Question: I have an upload script for uploading an image.
my directory looks like this:

my index.php looks likes this:
'''
<html>
<head>
<!-- Link naar de stylesheet -->
<link rel="stylesheet" type="text/css" href="style/default.css" />
</head>
<body>
<center>
<div id="title">
<h1>Het "Vergeet-mij-nietje"</h1>
<sup>Image Upload Script</sup>
</div>
<!-- Content -->
<div id="content1">
<?php
// Check if a post exist
if( !isset( $_POST['p'] ) ) { $_POST['p']= 0; }
// Include files
if( $_POST['p'] == 1 ){
include( "includes/uploadimage.php" );
}else{
include( "includes/uploadform.php" );
}
?>
</div>
</body>
</html>
'''
In my includes folder i have the following files:
uploadform.php
uploadimage.php
My uploadform.php looks like this:
'''
<form method="post" enctype="multipart/form-data">
Kies hier meerdere bestanden om te uploaden
<br /> <br />
<input type="hidden" name="p" value="1" />
<input type="file" name="image" multiple />
<br /> <br />
<input type="submit" value="Upload"/>
</form>
'''
Notice the multiple function.
My uploadimage.php looks like this:
'''
<?php
// variabelen.
$name= $_FILES['image']['name'];
$temp= $_FILES['image']['tmp_name'];
$type= $_FILES['image']['type'];
$size= $_FILES['image']['size'];
$path= 'uploads/ ' . md5( rand( 0, 1000 ) .rand( 0, 1000 ) .rand( 0, 1000 ) .rand( 0, 1000 ) ) . '.jpg';
$size2= getimagesize( $temp );
$width= $size2[0];
$height= $size2[1];
// Benodigdheden
$maxwidth= 1281;
$maxheight= 1081;
$allowed= array( 'image/jpeg', 'image/png', 'image/gif' );
// Echo data.
echo '
'. $name .' <br />
'. $temp .' <br />
'. $type .' <br />
'. $size .' <br />
'. $path .' <br /><br />
'. $width .' x
'. $height .' <br />
';
if( in_array( $type, $allowed ) ){
if( $width < $maxwidth && $height < $maxheight ){
if( $size < <PHONE> ){
/*
// Vorm van de foto. Dit is nodig bij het Resizen.
if( $width == $height ){ $case=1;}
if( $width > $height ){ $case=2;}
if( $width < $height ){ $case=3;}
switch( $case ){
// Vierkant
case 1;
$newwidth= 100;
$newheight= 100;
break;
// Liggende Rechthoek
case 2;
$newheight= 100;
$ratio= $newheight / $height;
$newwidth= round( $width * $ratio );
echo $newwidth.'x'.$newheight;
break;
// Staande Rechthoek
case 3;
$newwidth= 100;
$ratio= $newwidth / $width;
$newheight= round( $height * $ratio );
}
*/
}else{
echo '<p><b>De foto die u zojuist heeft geupload is te groot. Upload een foto, kleiner dan 5mb.</b></p>';
}
}else{
echo '<p><b>De foto die u zojuist heeft geupload heeft een te grote resolutie. Upload een kleinere foto.</b></p>';
}
}else{
echo '<p><b>De foto die u zojuist heeft geupload is geen .jpg, .png of .gif. Deze extensie is niet toegestaan.</b></p>';
}
// Upload files.
move_uploaded_file( $temp, $path );
// Terug stuur link
echo '<a href="index.php">Ga Terug</a>';
?>
'''
Notice that i ain't using the width and height functions
---
MY PROBLEM:
My problem is that the uploadimage.php can't upload multiple images. it can only upload 1 image at the time.
How do i change the code in uploadimage.php so it can upload multiple files at a time.
thanks
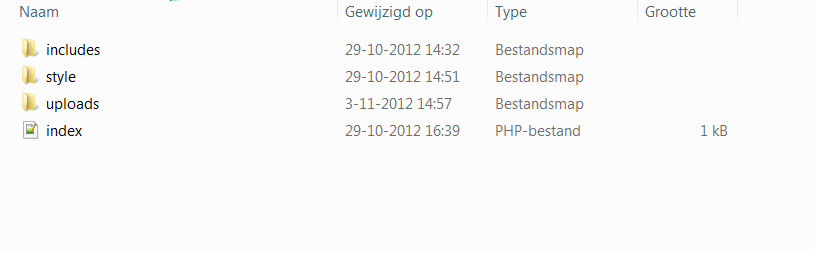
Answer: i guess you should have an array when post was send
Try to replace:
'''
<input type="file" name="image" multiple />
'''
With:
'''
<input type="file" name="image[]" multiple />
'''
In the use the new the array: $_FILES['image'][i]['name'] where 'i' is the number of the image that you like to have.
Use a loop to get all of them.
Have a look: PHP Documentation
<URL>